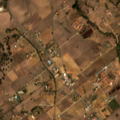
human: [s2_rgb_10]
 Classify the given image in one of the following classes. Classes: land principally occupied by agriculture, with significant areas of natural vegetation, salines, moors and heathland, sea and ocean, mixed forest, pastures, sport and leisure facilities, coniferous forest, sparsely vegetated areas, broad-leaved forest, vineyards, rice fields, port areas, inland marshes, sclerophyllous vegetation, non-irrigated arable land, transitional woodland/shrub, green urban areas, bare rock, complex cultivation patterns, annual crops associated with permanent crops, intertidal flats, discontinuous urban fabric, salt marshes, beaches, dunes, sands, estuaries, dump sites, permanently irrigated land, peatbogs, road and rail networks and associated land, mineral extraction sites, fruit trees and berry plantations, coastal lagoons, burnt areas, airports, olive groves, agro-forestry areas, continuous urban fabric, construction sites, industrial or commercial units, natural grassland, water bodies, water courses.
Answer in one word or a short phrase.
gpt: non-irrigated arable land, olive groves, annual crops associated with permanent crops, complex cultivation patterns, agro-forestry areas, transitional woodland/shrub